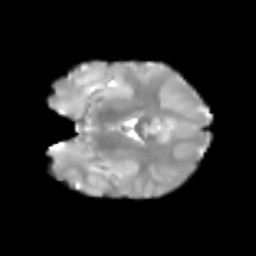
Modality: T2w
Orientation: coronal
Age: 6
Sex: female
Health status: healthy